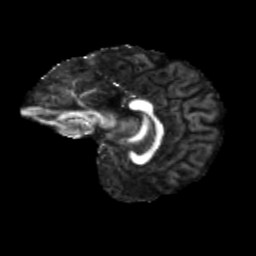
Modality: FA
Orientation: sagittal
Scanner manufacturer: siemens
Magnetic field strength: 3 T
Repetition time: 4 s
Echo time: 0.0594 s